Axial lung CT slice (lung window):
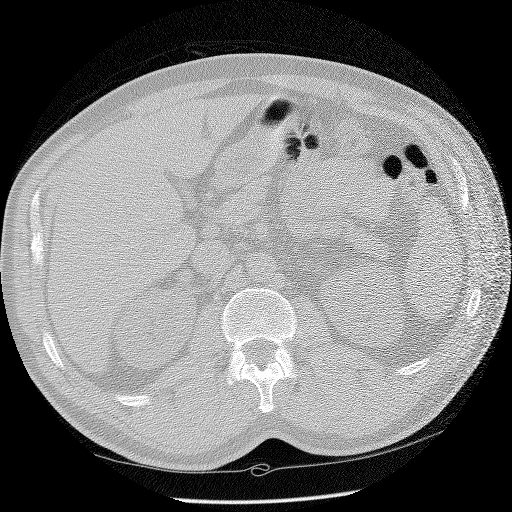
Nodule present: no